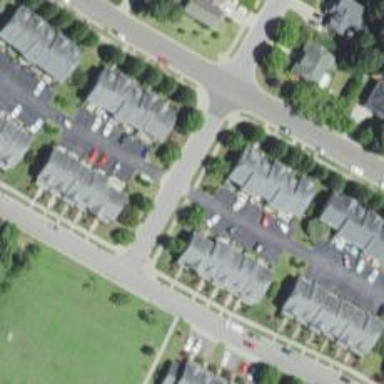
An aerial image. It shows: Historic district with service alley.